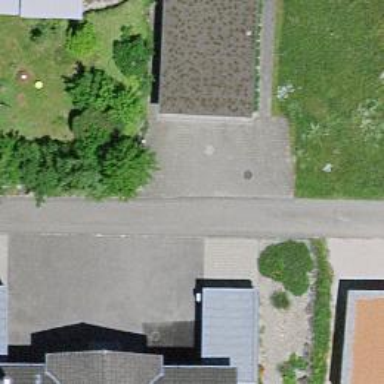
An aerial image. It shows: Smooth asphalt road in residential area.